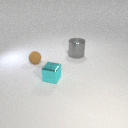
small brown rubber sphere to the left of small cyan metal cube